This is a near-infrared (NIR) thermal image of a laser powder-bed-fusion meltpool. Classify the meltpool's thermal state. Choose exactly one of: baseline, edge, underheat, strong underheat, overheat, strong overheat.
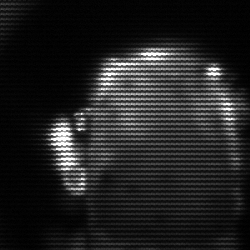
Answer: baseline